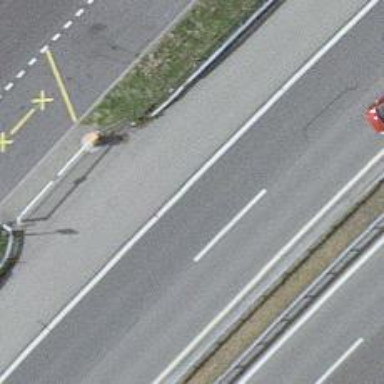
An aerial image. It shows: Asphalt motorway.